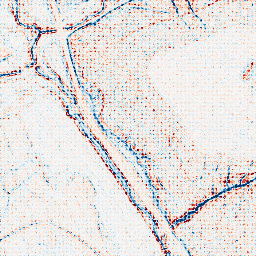
Category: edge_preserving
Decomposition family: bilateral
Decomposition parameters: d: 5
sigma_color: 50
sigma_space: 100
Upsampling method: sinc_blackman
Upsampling parameters: scale: 8
kernel_size: 8
Upsampling scale: 8